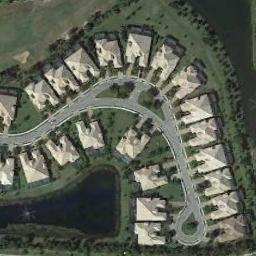
Label: residential